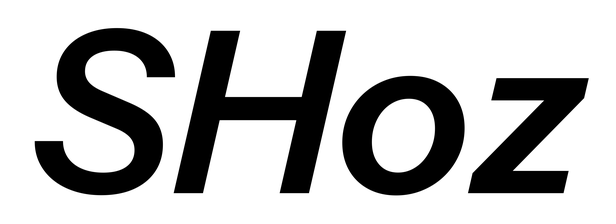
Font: InstrumentSans-Italic_SemiBold_Italic